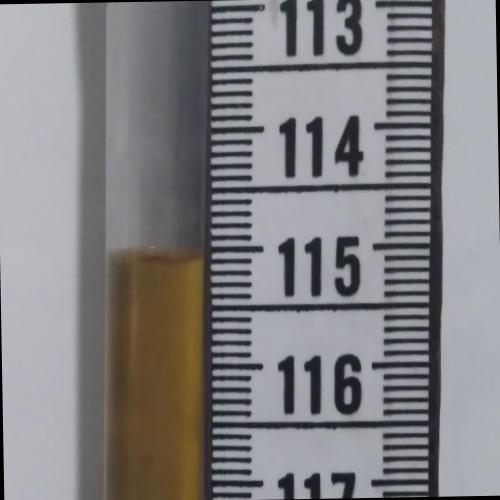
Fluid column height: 115.1 cm